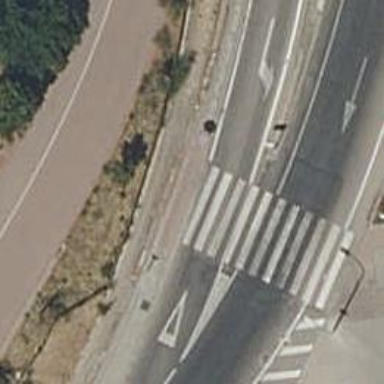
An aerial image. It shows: Uncontrolled zebra crossing on the road.